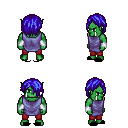
a pixel art fantasy rpg character, male body template, orc, green skin, chain tabard jacket, red pants, blue bangs hairstyle, white cloth bracers, black slippers, four views (front, back, left, right), 2x2 character sprite sheet, small pixel art, hard edges, no anti-aliasing